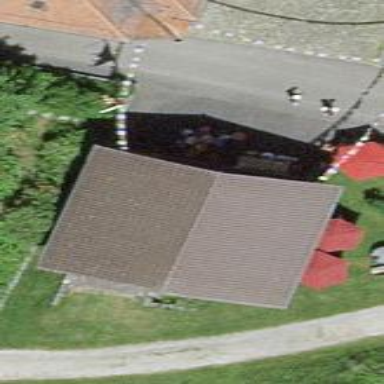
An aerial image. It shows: Gabled building.